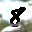
Label: 8